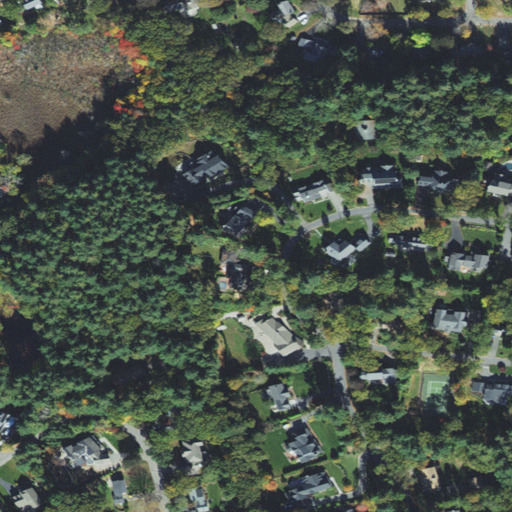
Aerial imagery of ridge(s) in Massachusetts named Revolutionary Ridge containing open development, low intensity development, evergreen forest, medium intensity development, woody wetlands, herbaceous wetlands, and high intensity development